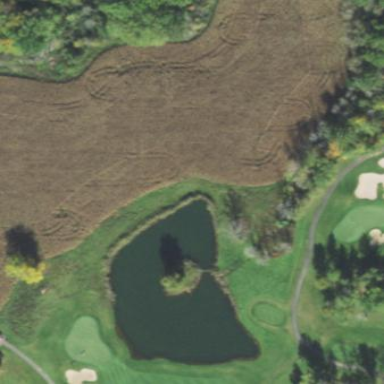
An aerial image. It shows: Water hazard in golf course. The hazard is natural water feature.